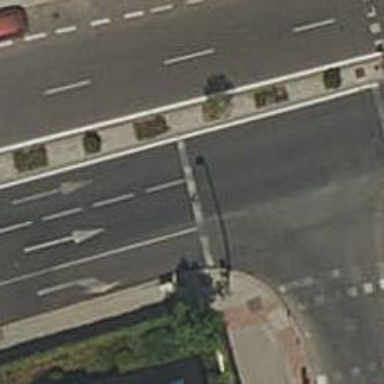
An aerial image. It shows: Road with traffic signals.